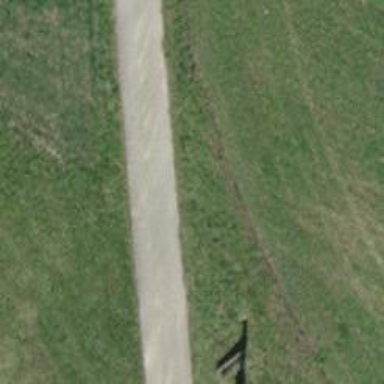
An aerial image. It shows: Well-maintained track road with grade 1 tracktype.